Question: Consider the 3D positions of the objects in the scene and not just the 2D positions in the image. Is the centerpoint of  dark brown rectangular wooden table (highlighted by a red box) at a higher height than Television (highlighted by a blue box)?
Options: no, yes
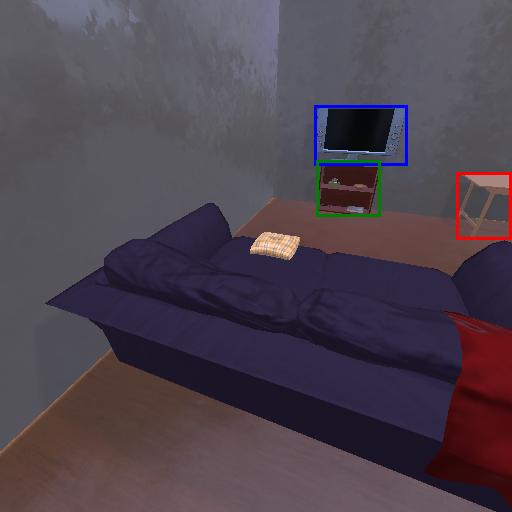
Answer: no